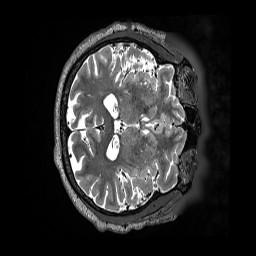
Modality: T2w
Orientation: axial
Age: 53
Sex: male